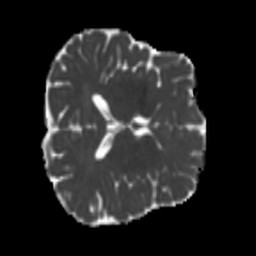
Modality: MD
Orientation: axial
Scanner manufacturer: siemens
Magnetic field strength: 3 T
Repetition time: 4 s
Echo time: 0.0594 s